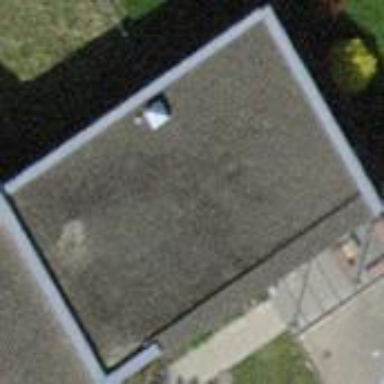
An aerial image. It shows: Kindergarten building.